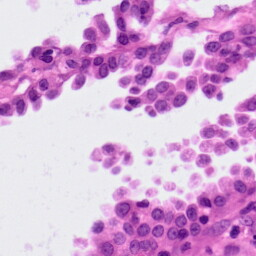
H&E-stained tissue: Lung